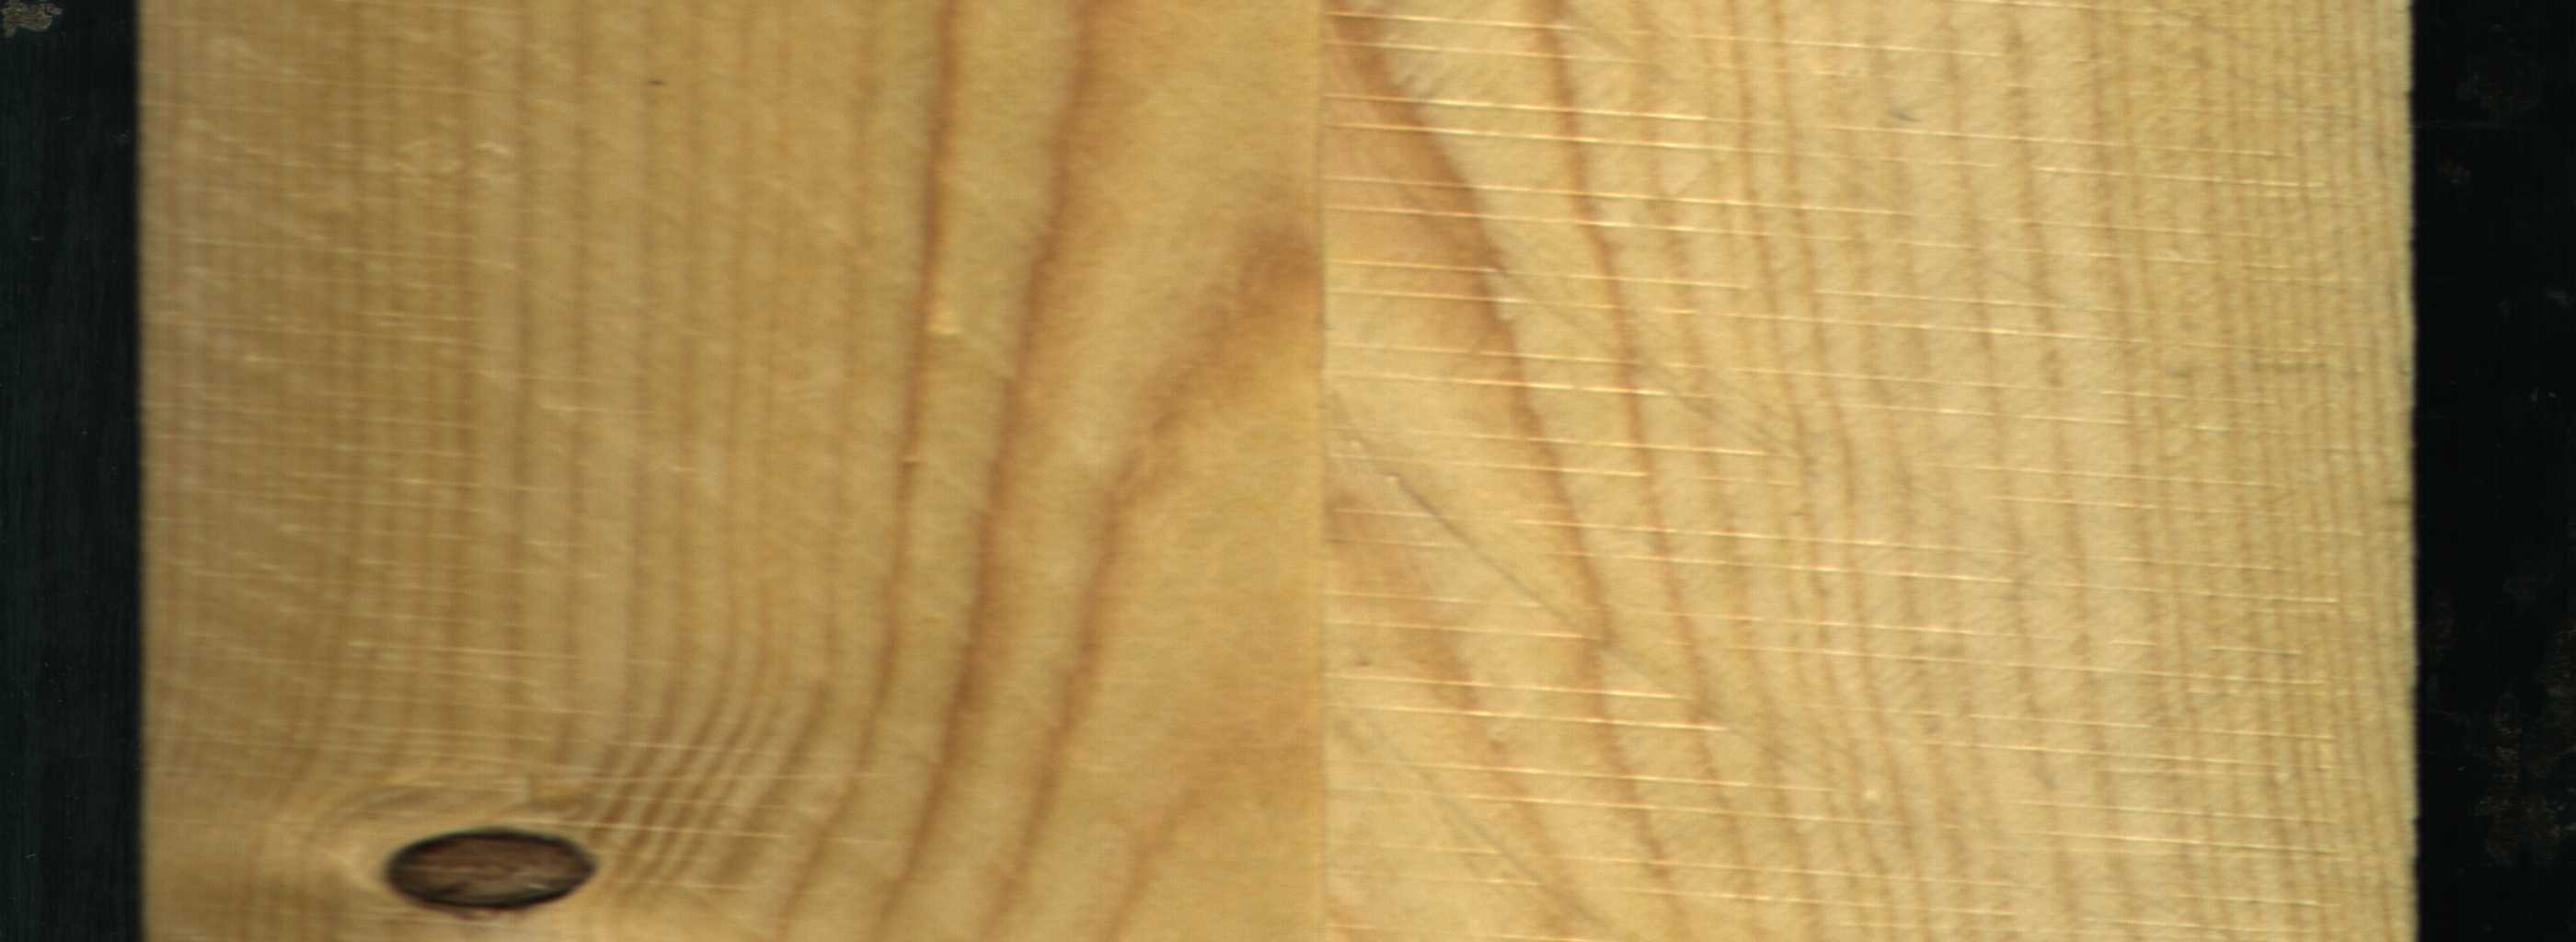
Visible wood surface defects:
Dead_Knot